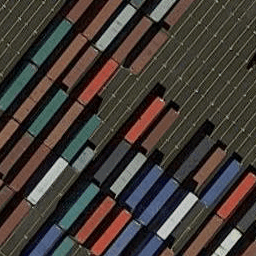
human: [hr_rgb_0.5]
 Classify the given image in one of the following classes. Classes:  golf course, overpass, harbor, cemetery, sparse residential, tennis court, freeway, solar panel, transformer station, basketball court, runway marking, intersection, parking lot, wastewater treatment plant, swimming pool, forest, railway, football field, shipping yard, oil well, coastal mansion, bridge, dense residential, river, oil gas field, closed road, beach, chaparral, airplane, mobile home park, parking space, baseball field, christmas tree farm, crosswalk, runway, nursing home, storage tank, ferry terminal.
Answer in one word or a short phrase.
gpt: shipping yard